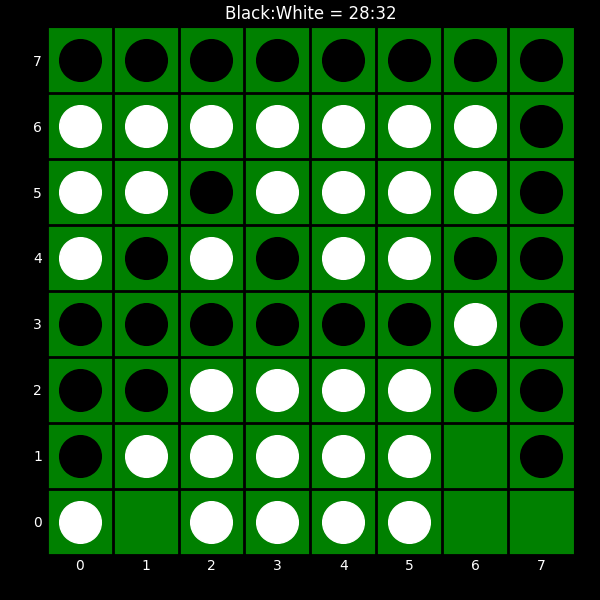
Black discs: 28
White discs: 32